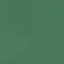
Land use / land cover: SeaLake